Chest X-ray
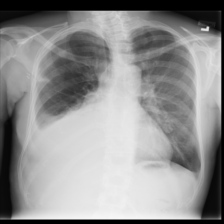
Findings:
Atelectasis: positive
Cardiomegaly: negative
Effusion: positive
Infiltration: negative
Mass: negative
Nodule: negative
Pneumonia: negative
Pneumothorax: negative
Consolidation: negative
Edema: negative
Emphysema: negative
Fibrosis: negative
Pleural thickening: negative
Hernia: negative